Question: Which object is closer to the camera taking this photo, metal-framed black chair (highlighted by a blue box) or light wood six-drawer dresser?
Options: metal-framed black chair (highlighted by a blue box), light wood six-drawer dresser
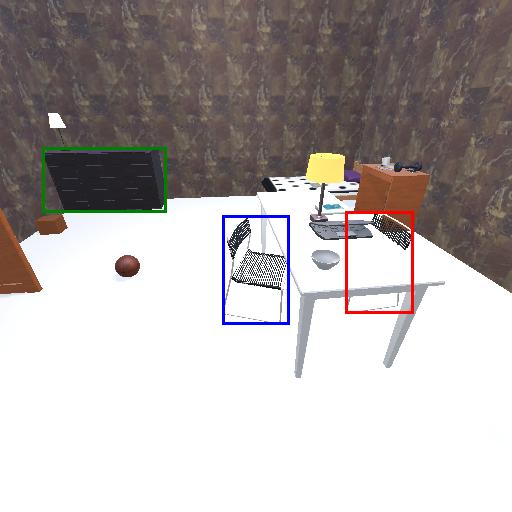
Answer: metal-framed black chair (highlighted by a blue box)